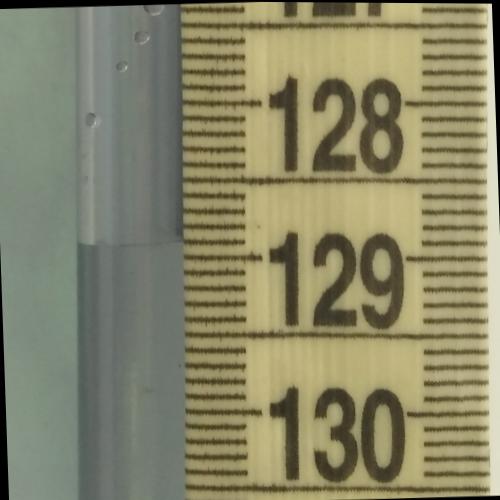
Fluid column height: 128.9 cm